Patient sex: F
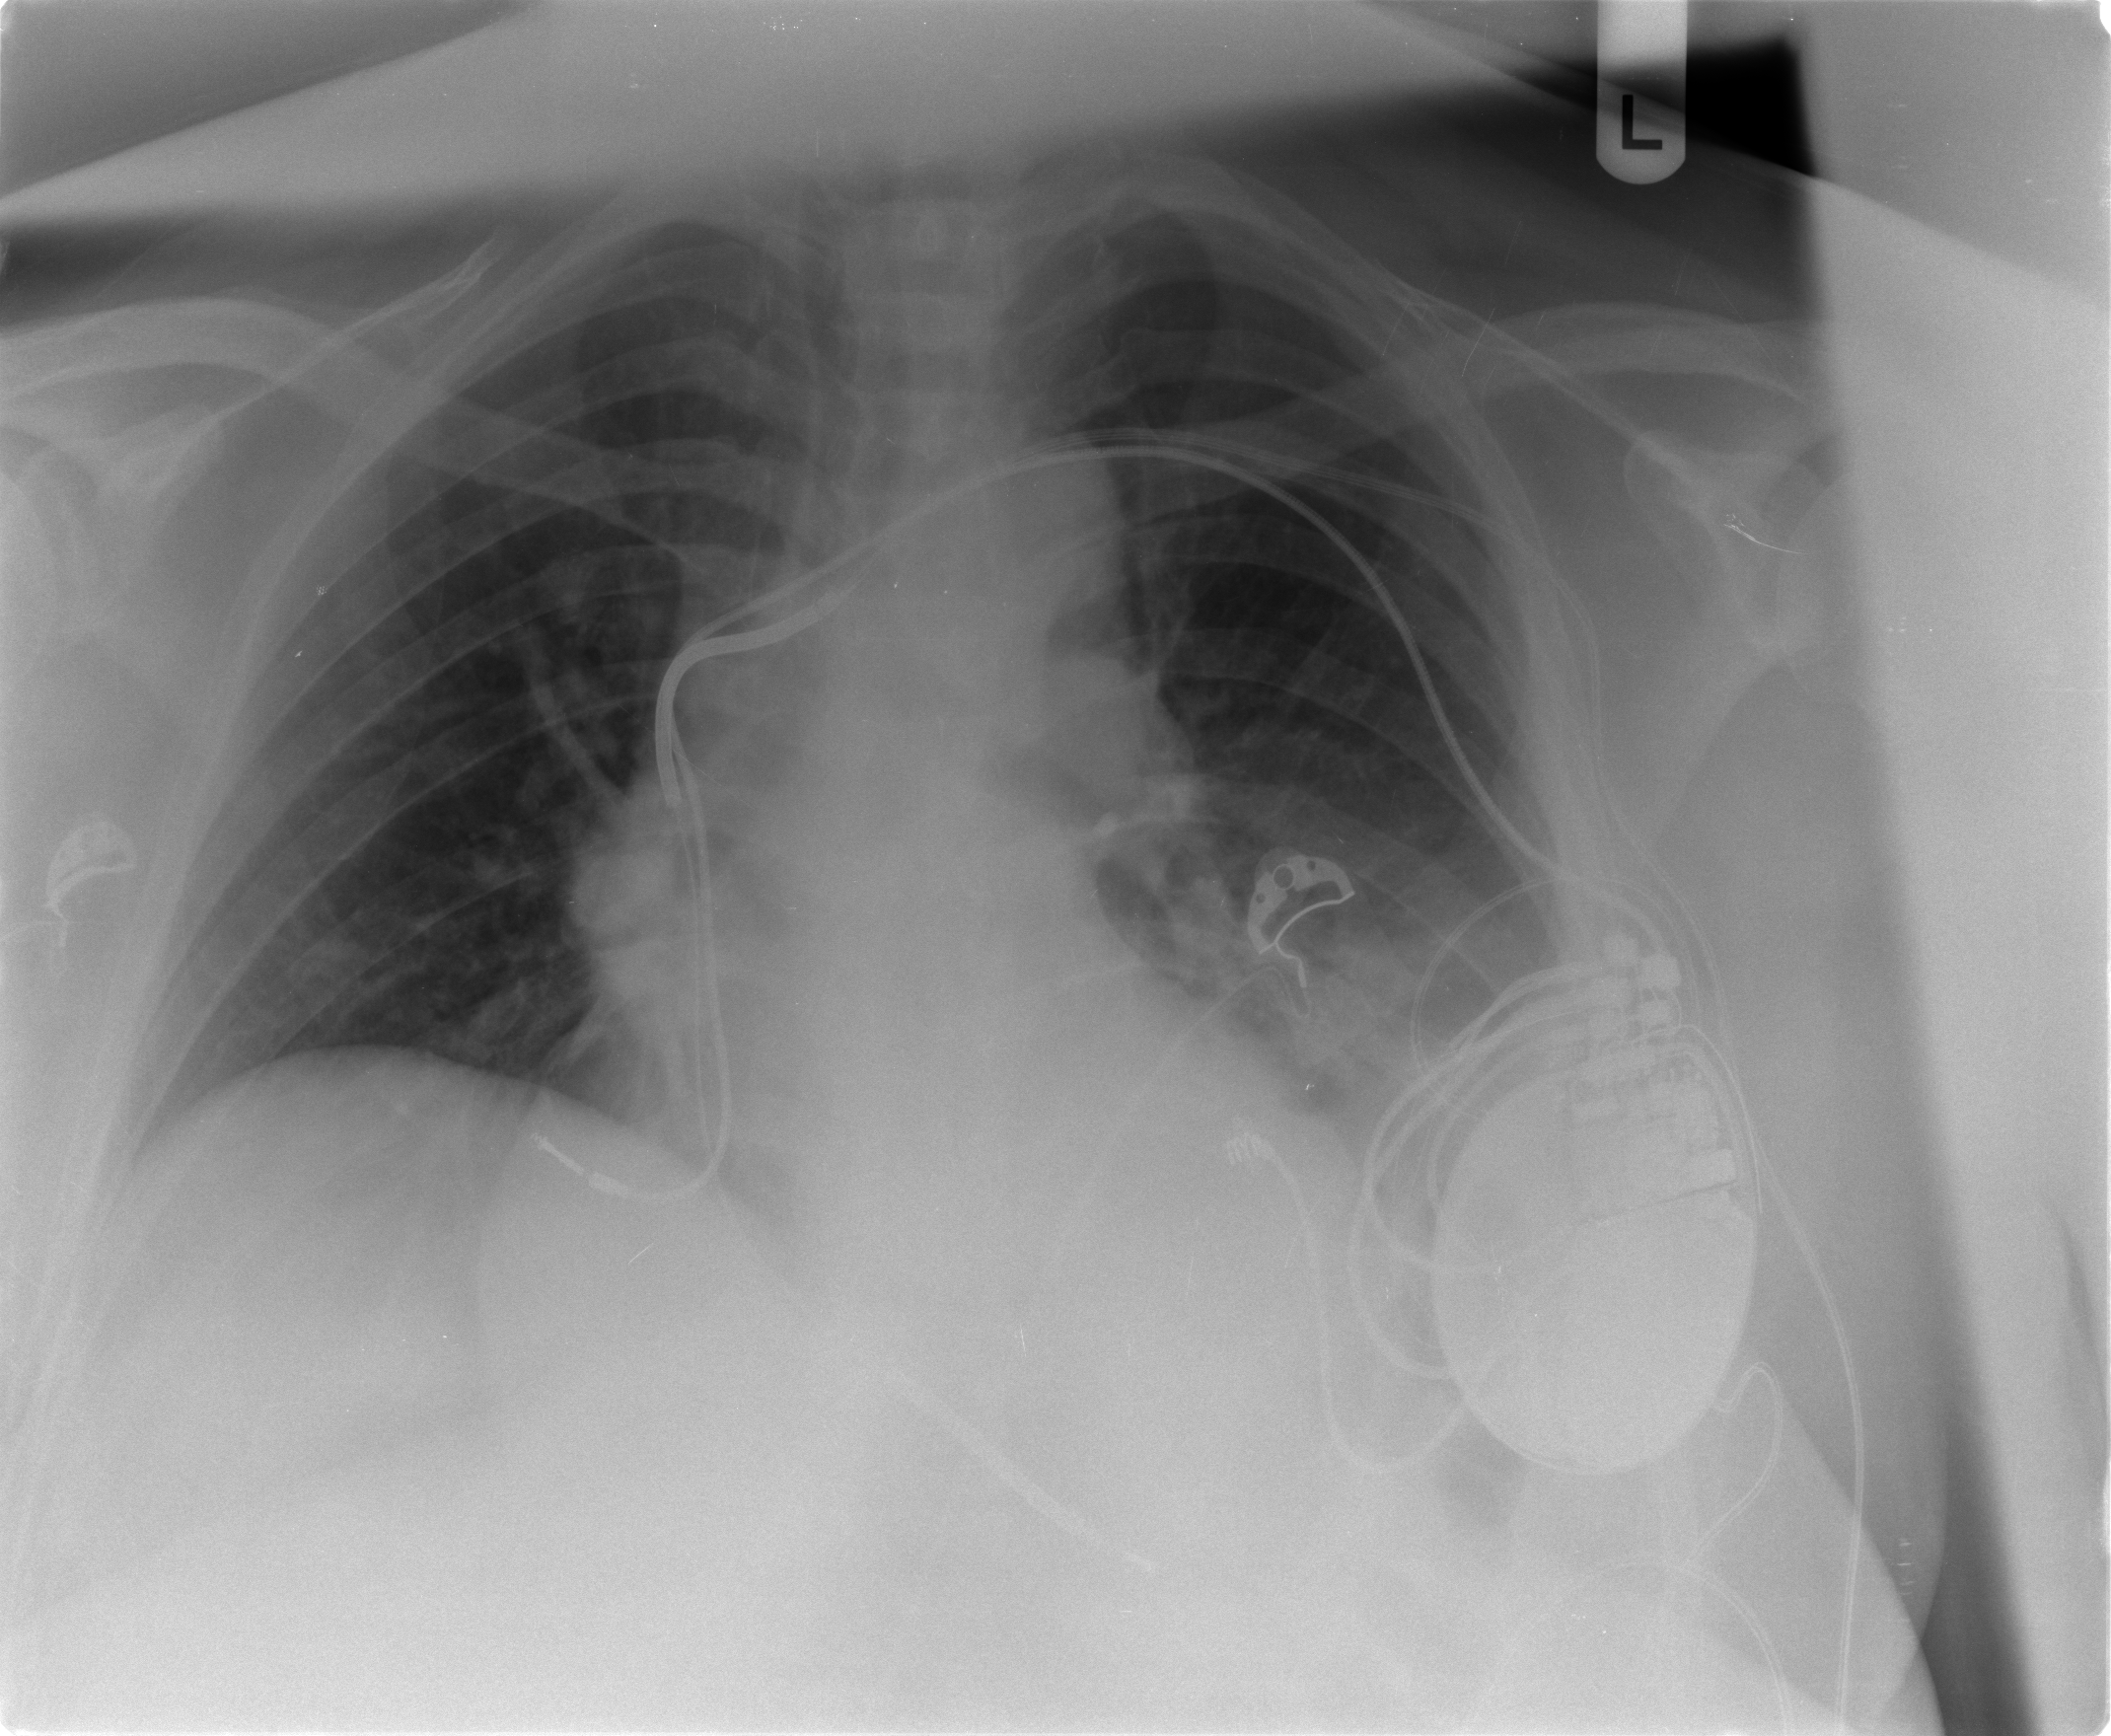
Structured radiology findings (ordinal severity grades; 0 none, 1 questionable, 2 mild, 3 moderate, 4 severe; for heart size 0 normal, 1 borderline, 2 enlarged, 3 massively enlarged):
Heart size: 2
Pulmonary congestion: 1
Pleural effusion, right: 0
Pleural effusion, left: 2
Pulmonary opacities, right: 0
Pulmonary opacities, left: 2
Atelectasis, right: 1
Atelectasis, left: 2